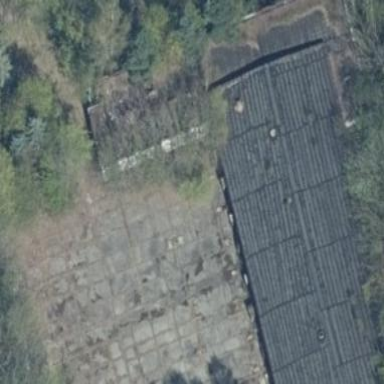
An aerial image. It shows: Historic ruins of building.